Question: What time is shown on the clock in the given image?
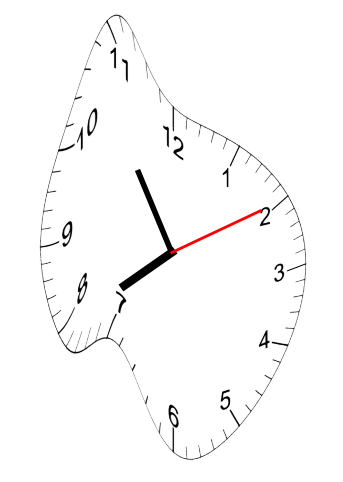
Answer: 07:54:10